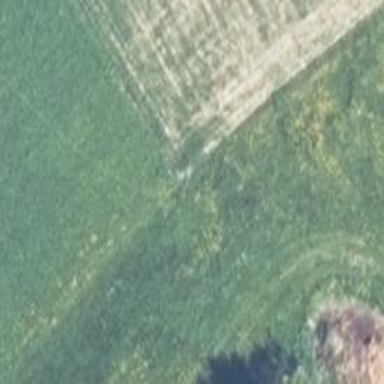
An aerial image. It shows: Grass track with grade5 tracktype.